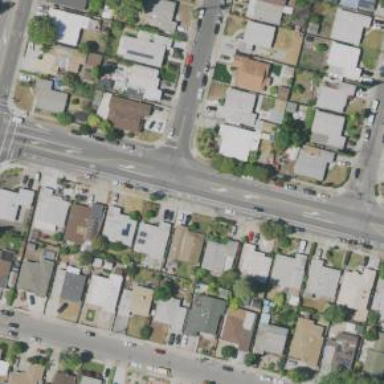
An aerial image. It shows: Secondary road surrounded by residential buildings.